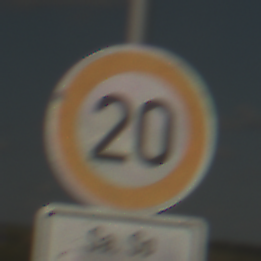
Verkehrszeichen: Geschwindigkeit20
Zusatzzeichen unten: ZeitangabenMitBeschraenkungAufWochentage9
Umgebung: Outdoor, Beach
Tageszeit: Midday
Wetter: PartlyCloudy
Licht: Natural
Jahreszeit: NotSpecified
Kontrast: HighContrast